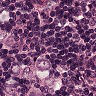
Metastatic tissue present: yes